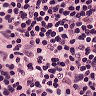
Metastatic tissue present: no